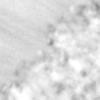
Label: no_change